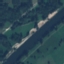
Land use / land cover class: River